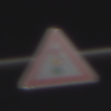
Verkehrszeichen: Lichtzeichenanlage
Umgebung: Outdoor, Urban
Tageszeit: Night
Wetter: PartlyCloudy
Licht: Artificial
Jahreszeit: NotSpecified
Kontrast: HighContrast